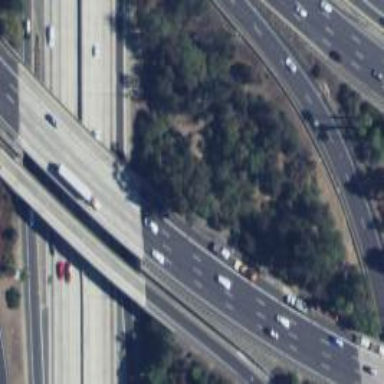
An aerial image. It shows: Bridge over motorway.